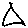
Label: triangle